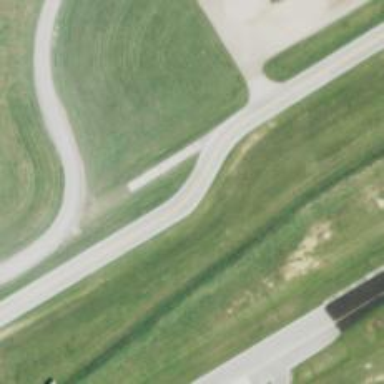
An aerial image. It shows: Asphalt raceway designed for motor sports.